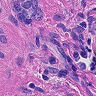
Metastatic tissue present: yes